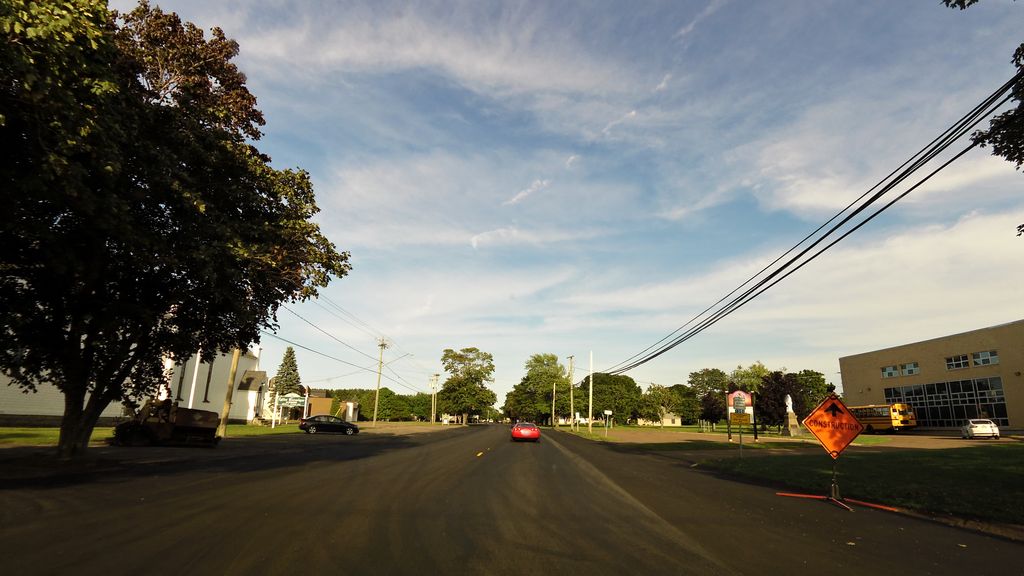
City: charlottetown